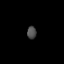
Tissue: prostate
Cell type: Myeloid cells
Senescence score: 0.3155
Nuclear area (px): 116
Mean DAPI intensity: 75.284